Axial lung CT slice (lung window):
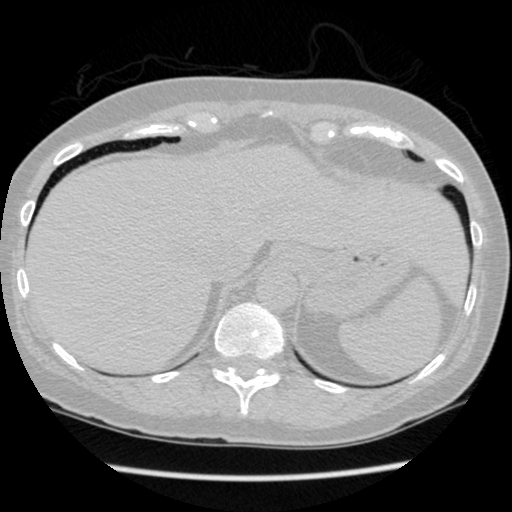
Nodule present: no